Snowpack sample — Snodgrass Mountain, Crested Butte, Colorado (2/4/25, 12:06 PM MST)
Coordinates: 38.923, -106.968
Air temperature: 35 °F
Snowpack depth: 80 cm
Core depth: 50 cm
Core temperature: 30.2 °F
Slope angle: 14°, slope face: 78°
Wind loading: low
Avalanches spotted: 0
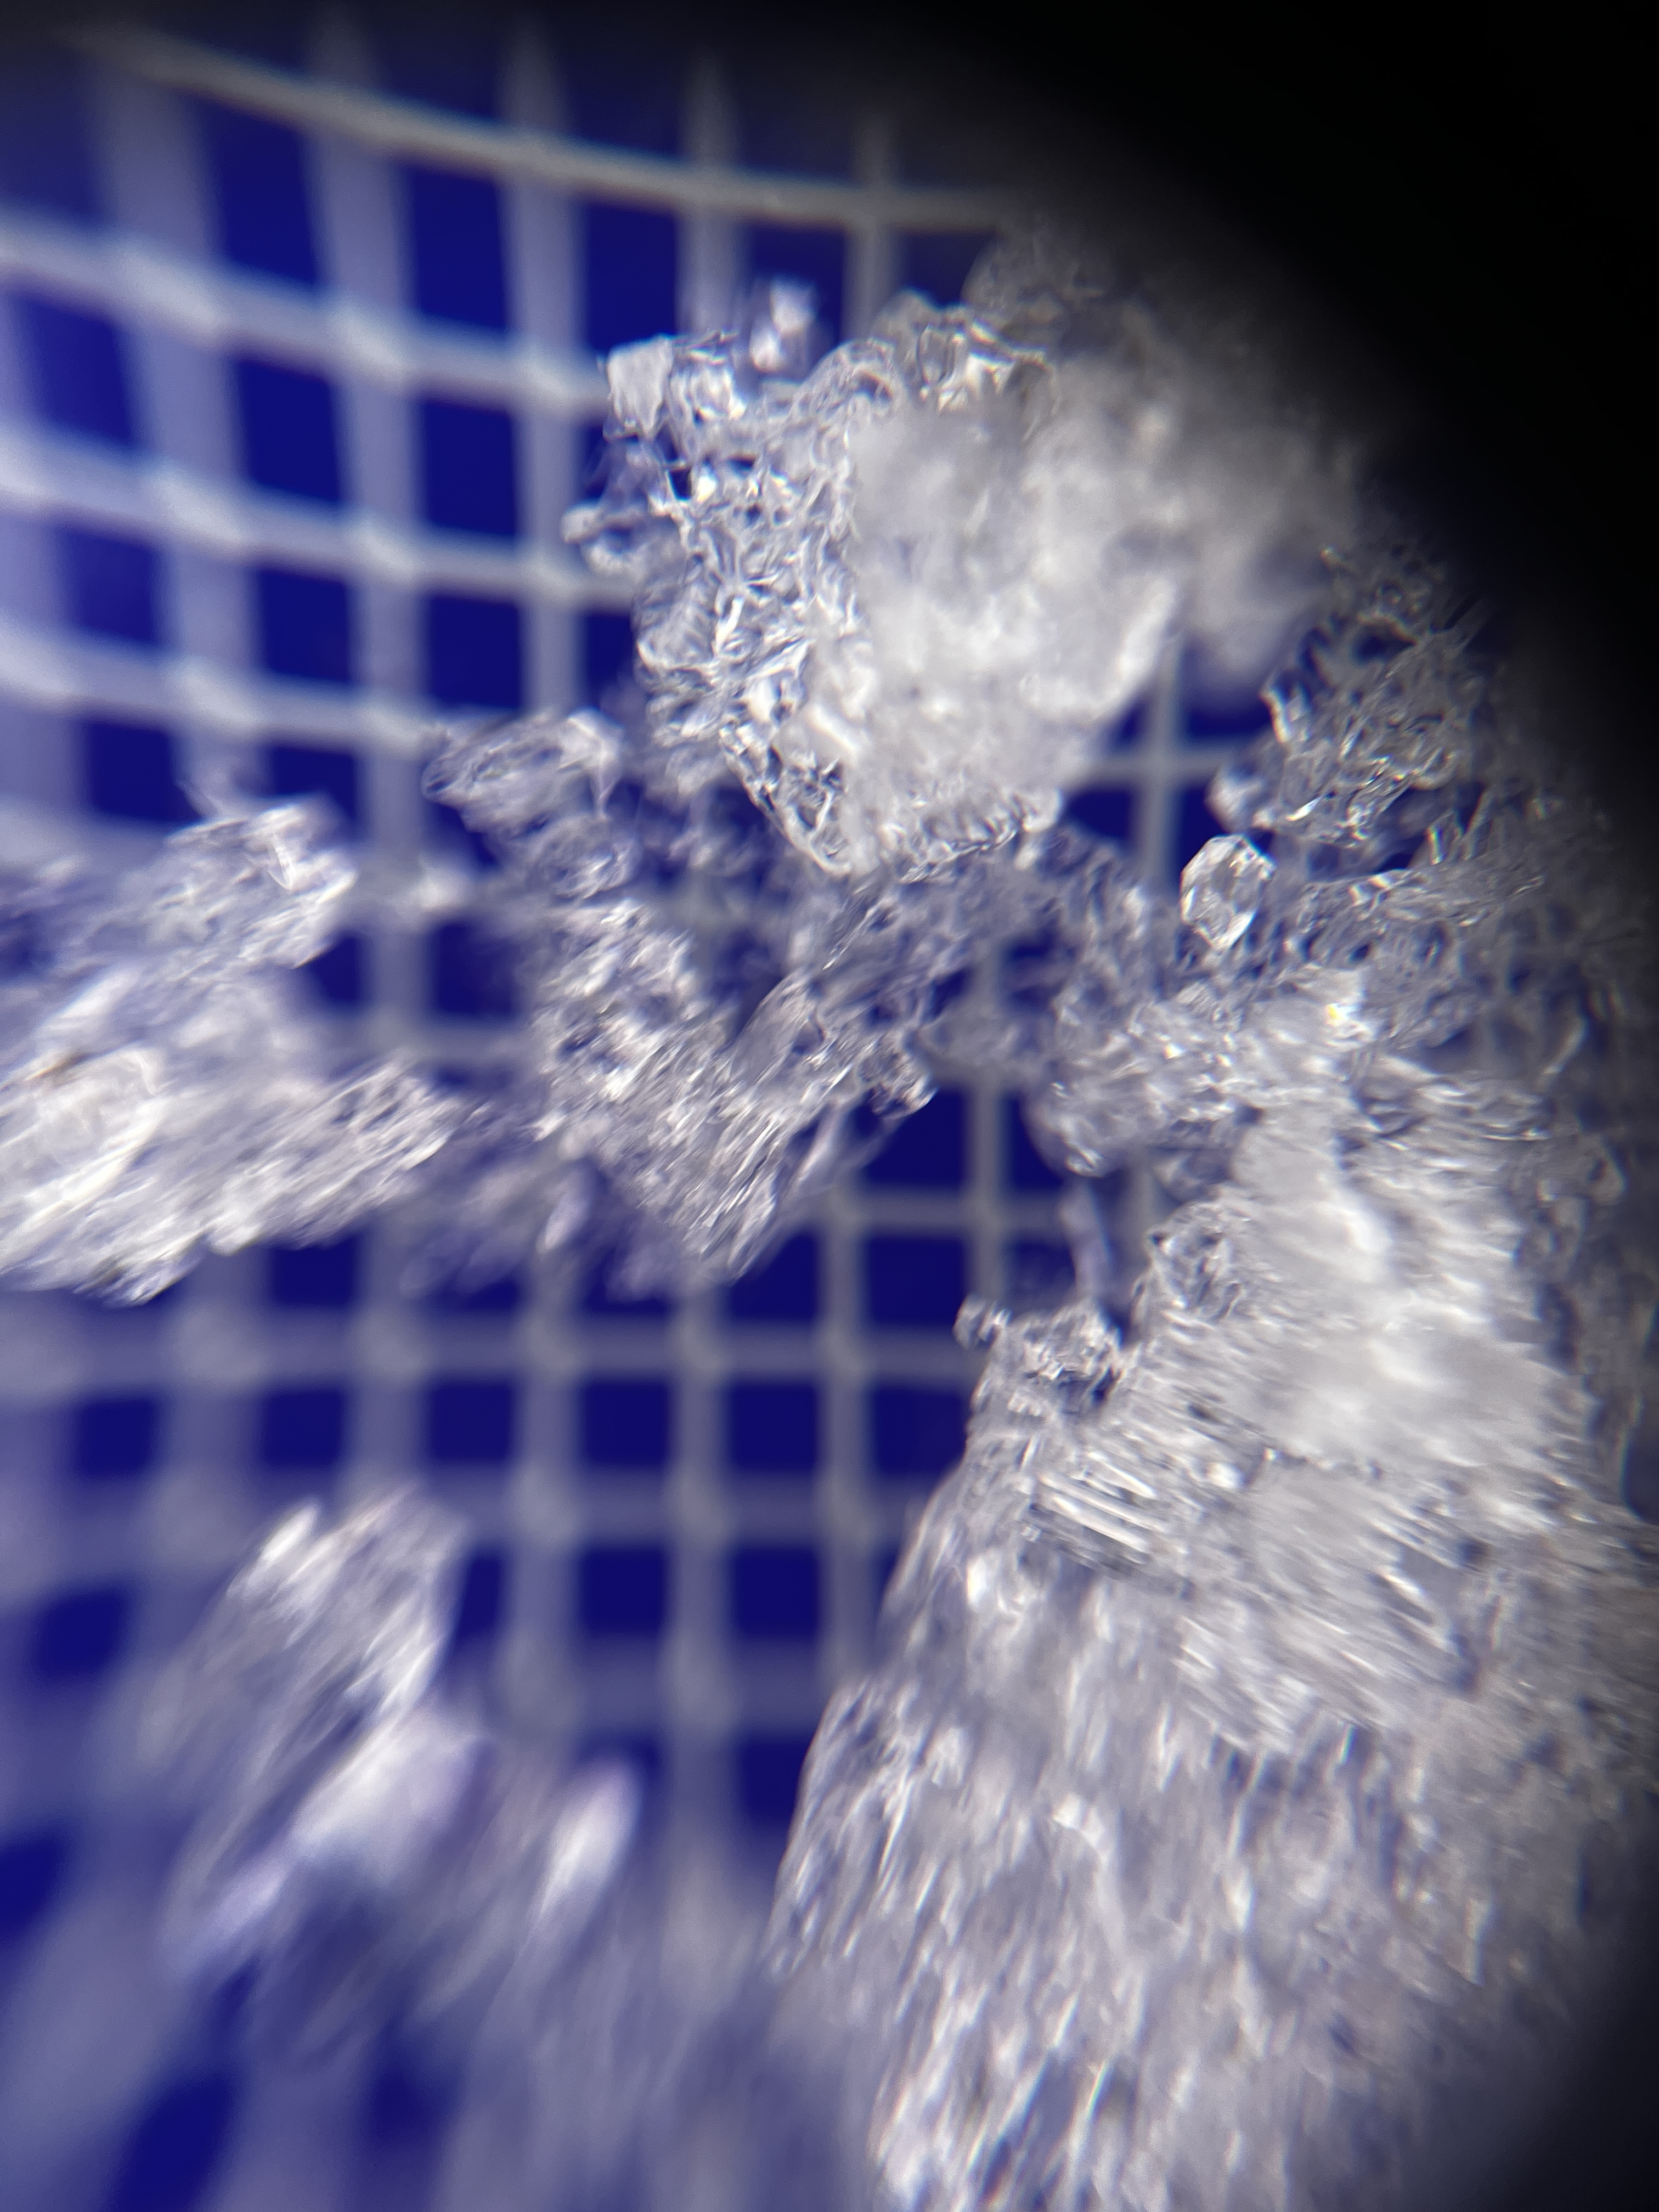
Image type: magnified_profile
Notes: No avalanches nearby, unusually warm weather for the last month reported by residents, Collected 25 yards from treeline